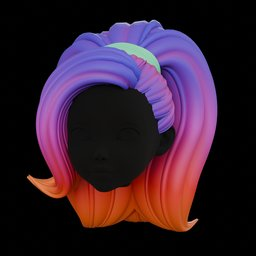
Label: people